Question: I'm currently working on an ASP.NET MVC web application. I used <URL> to use MySqlMembershipProvider in the app. The required tables are also created in the MySql database:

Now, when I try to register as a new user in my application, I get this error:
> Unknown column 'Extent1.UserName' in 'field list'Exception Details: MySql.Data.MySqlClient.MySqlException: Unknown column 'Extent1.UserName' in 'field list'
Source Error:
'''
Line 80: {
Line 81: var user = new ApplicationUser() { UserName = model.UserName };
//error comes here at line 82
Line 82: var result = await UserManager.CreateAsync(user, model.Password);
Line 83: if (result.Succeeded)
Line 84: {
'''
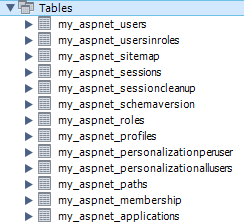
Answer: The error message shows that a query is being run which expects a field that it cannot find. So, the first thing to check is whether your my_aspnet_users table contains a UserName field. If not, then some error has occurred when the table was created.
If the field does exist, check your membership connection string and make sure it is connecting to the right database.